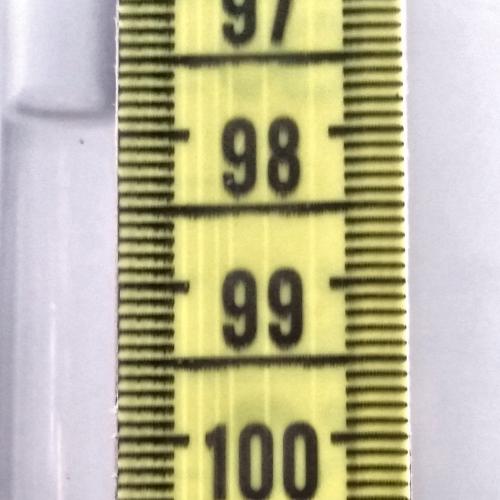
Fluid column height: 97.9 cm